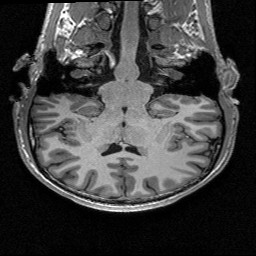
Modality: T1w
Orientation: sagittal
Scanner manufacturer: siemens
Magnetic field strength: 3 T
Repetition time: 2.53 s
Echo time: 0.00267 s